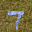
Label: 7